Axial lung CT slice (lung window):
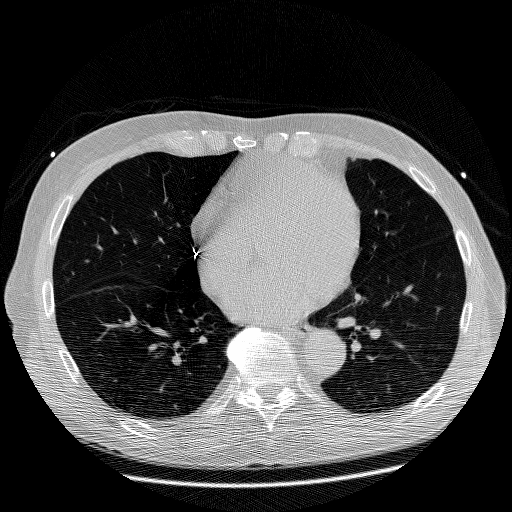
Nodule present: no